Question: I get a flexible count of elements out of a database and put them into a list.
There is a container below the list. This container should take the rest height of the parent container.
On the code below you can see my current result. the Div in #rightContent should take the complete rest height. But i dont know how.
Html:
'''
<section>
<aside>
I'm a sidebar!
</aside>
<main>
<article id="leftContent">
<img src="http://fs1.directupload.net/images/150422/6x5qv8ik.png">
</article>
<article id="rightContent">
<h1>Headline</h1>
<hr>
<ul>
<li>list1</li>
<li>list2</li>
<li>list3</li>
</ul>
<div>
<p>
a lot of text
</p>
</div>
</article>
</main>
</section>
'''
CSS:
'''
html, body {
height: 100%;
width: 100%;
margin: 0;
padding: 0;
}
section {
width: 100%;
height: 100%;
}
section aside {
position: fixed;
right: 50px;
width: 150px;
background-color: firebrick;
color: white;
padding: 25px;
height: 100%;
}
section main {
position: relative;
margin-right: 250px;
left: 0;
display: block;
width: auto;
border: 1px solid yellow;
}
section #leftContent {
position: relative;
display: block;
border: 1px solid green;
padding: 0;
margin: 0;
height: auto;
width: 50%;
}
section #leftContent img {
width: 100%;
height: auto;
display: block;
}
section #rightContent {
position: absolute;
display: inline-block;
border: 1px solid blue;
right: 0;
margin-left: 50%;
width: 49%;
height: 100%;
top: 0;
}
section #rightContent div {
border: 1px solid violet;
position: relative;
margin-bottom: 0;
}
'''
<URL>
This image shows what i want.

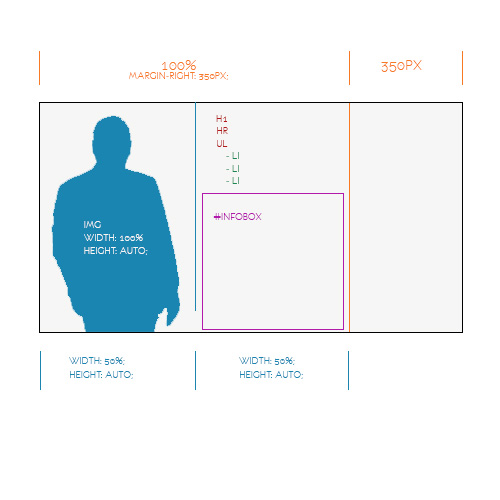
Answer: You could do it like this: <URL>
Involves a few extra elements but the browser support will be ok. It's basically all about this piece of CSS. But I suggest you have a look at the fiddle.
'''
.table {
display: table;
width: 100%;
height: 100%;
}
.row {
display: table-row;
}
.cell {
display: table-cell;
}
'''
You could also solve this problem with <URL>. But that might be a little trickier.